Question: Well, I have been doing some experiment with QT lately, I have a touchscreen Linux PC and I connect it to the WiFi network. Instead of pinging a network old fashioned way I thought of making an app for it.
The interface is like, I would enter an IP address and the application will ping the network and let me know if the IP is ping-able or not. When the IP is getting pinged Green Check will be shown, if not getting pinged then Red Check will be shown.
My progress is, I am able to take the IP in a script file and ping it. But the problem is how to interface the ping reply with the application. i.e. the two labels (Green and Red Check) ???
Thanks in advance. My GUI looks like this.

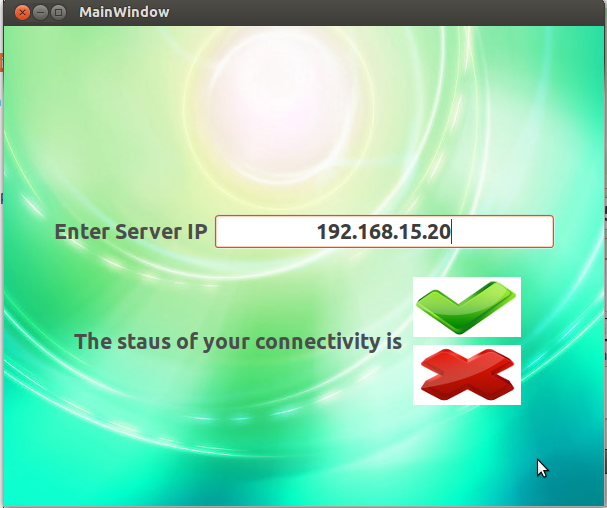
Answer: There isn't a good cross platform way for doing this. But you can use platform specific ways :
On Linux you can :
'''
int returnedCode = QProcess::execute("ping", QStringList() << "-c 1" << ui->ipEdit->text());
if (returnedCode == 0)
{
// It's active, Show Green Check
} else
{
// It's dead, Show Red Check
}
'''
On Windows it is like :
'''
int returnedCode = QProcess::execute("ping", QStringList() << "-n" << "1" << ui->ipEdit->text());
if (returnedCode == 0)
{
// It's active, Show Green Check
} else
{
// It's dead, Show Red Check
}
'''